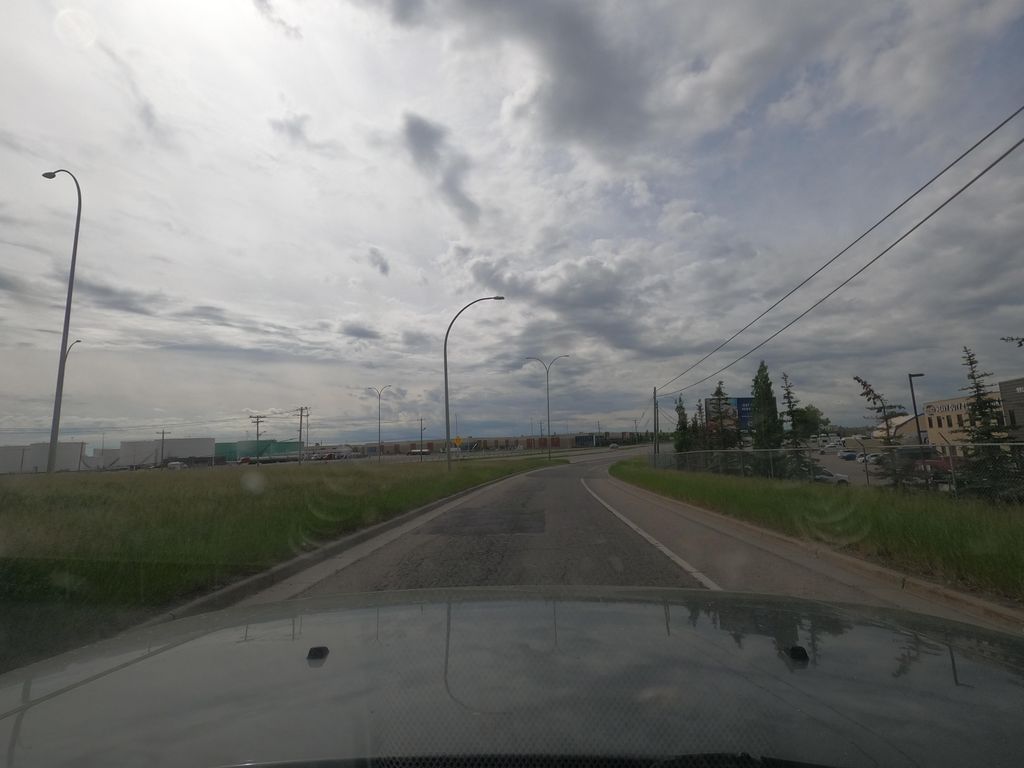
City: calgary